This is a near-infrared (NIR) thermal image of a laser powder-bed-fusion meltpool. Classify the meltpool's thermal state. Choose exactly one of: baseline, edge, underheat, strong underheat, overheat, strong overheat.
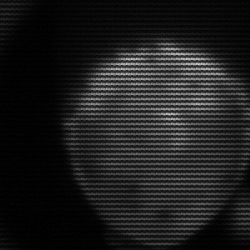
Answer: edge